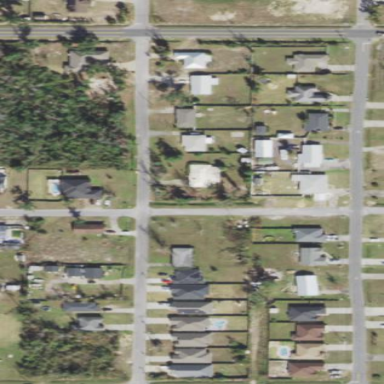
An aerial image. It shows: Residential area composed of single-family homes.